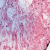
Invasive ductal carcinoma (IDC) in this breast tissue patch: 0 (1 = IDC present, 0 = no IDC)